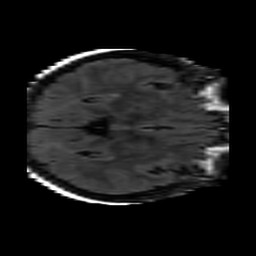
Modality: FLAIR
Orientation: axial
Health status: ill
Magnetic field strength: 3 T